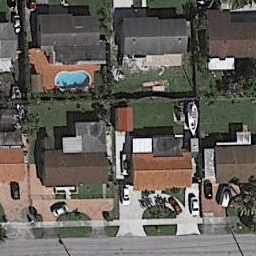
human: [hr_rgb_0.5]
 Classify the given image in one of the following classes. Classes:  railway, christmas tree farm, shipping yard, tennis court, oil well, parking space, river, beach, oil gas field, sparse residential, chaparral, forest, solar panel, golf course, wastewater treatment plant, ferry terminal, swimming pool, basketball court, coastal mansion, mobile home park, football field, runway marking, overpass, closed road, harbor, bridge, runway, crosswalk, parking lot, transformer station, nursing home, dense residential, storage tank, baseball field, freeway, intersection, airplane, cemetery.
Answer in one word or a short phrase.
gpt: dense residential